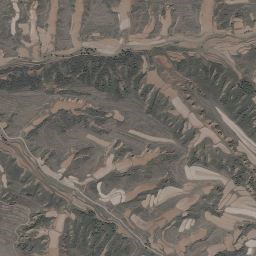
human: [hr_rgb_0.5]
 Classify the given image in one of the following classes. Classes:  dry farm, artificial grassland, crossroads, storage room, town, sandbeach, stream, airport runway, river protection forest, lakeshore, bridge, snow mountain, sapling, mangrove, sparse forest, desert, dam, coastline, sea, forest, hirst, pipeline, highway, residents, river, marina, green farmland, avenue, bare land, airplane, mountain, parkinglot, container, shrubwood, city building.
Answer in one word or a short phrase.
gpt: mountain